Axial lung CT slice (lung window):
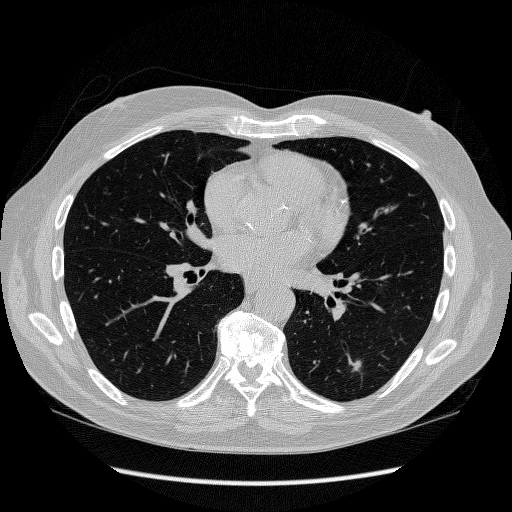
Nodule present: yes
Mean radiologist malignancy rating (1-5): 3.333